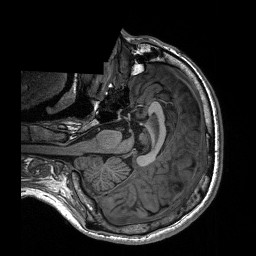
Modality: T1w
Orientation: axial
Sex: male
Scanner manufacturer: siemens
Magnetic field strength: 3 T
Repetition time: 2.3 s
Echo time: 0.00197 s